Question: I have created a canvas pie chart from an array of data, I am now trying to locate the mouse position relative to the pie chart to detect which section of data is being hovered. I am almost there but I am stuck on an equation.
My logic is functioning fine so I think this is more of a Maths question but will see what others think of my approach. here is my pie chart and the variables I am using:

The listed variables on the image are the variables that I have to use (mouseX, mouseY, distance from center, radius, circumfrence in pi and the section of data's point on the circumference relative to pi).
The starting section of the chart is from the right and starts at 0 of pi*2 to 100% of pi*2, the grey section then has a starting position of 1.34... relative to pie*2 and an end position of 2.228...
My main issue currently is using a pixel measurement to calculate it's position relative to pi. I could possibly check the position from top and left then work out the distance from center and work out the line from center depending on pi but I'm stumped on calculating this.
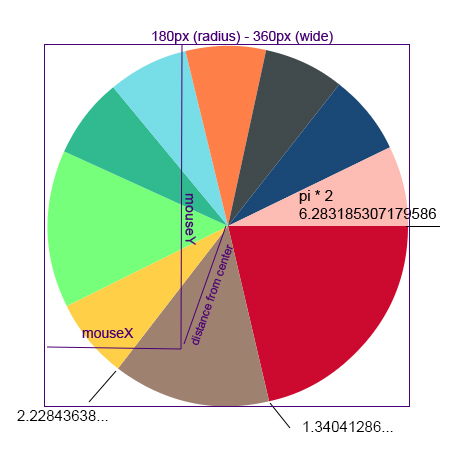
Answer: The hardest part to remember is that the Y coordinates run in DOM coordinates, and therefore angles run from the positive X axis:
Given mouse position 'mx, my':
'''
var dx = mx - 180; // horizontal offset from center
var dy = my - 180; // vertical offset from center
var theta = Math.atan2(dy, dx); // angle clockwise from X-axis, range -p .. p
if (theta < 0) { // correct to range 0 .. 2p if desired
theta += 2.0 * Math.PI;
}
'''